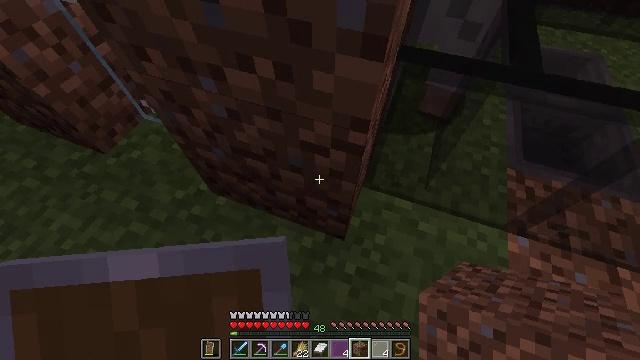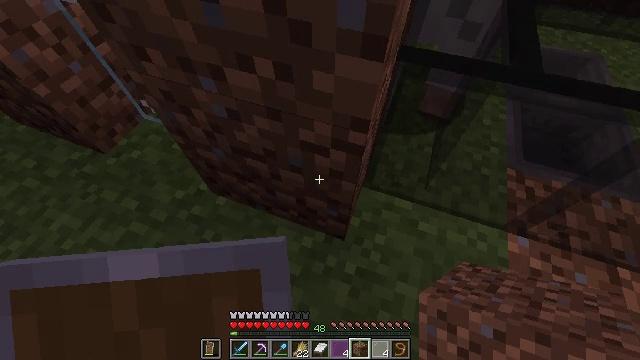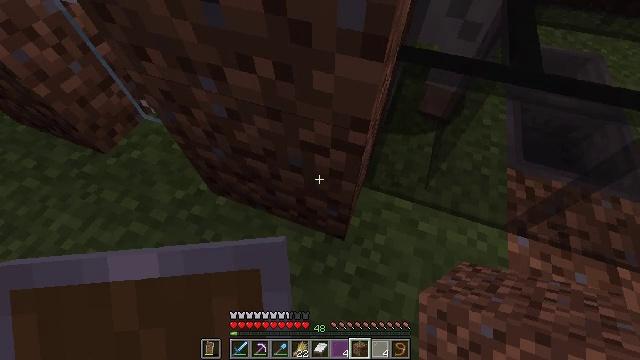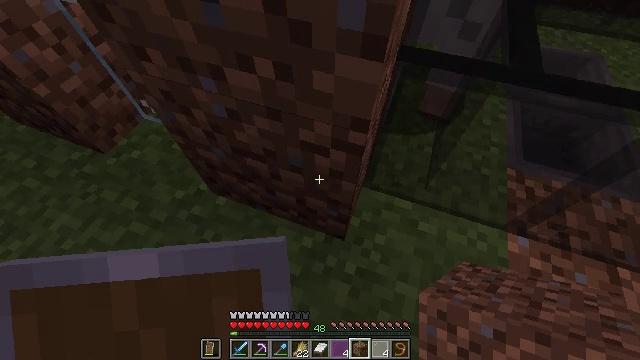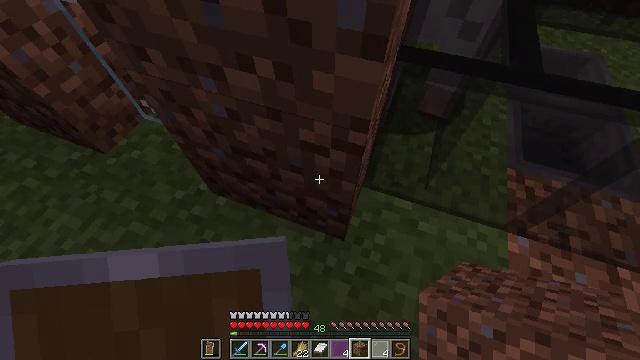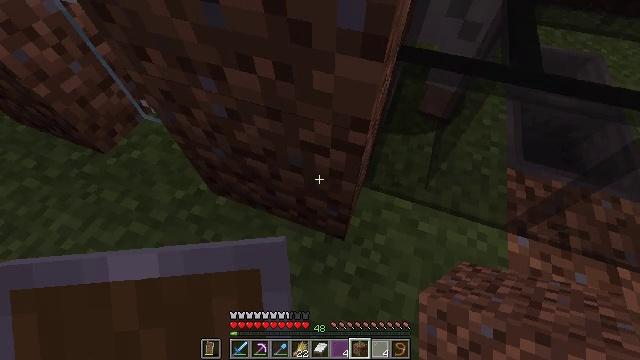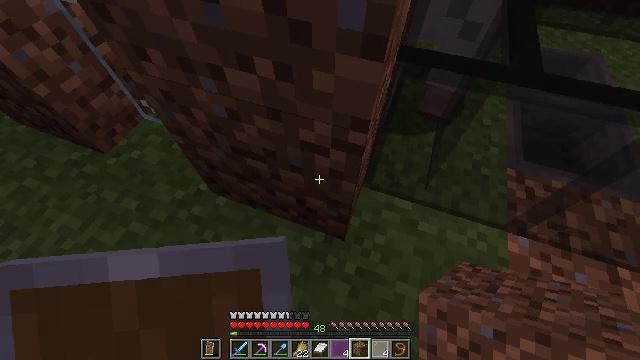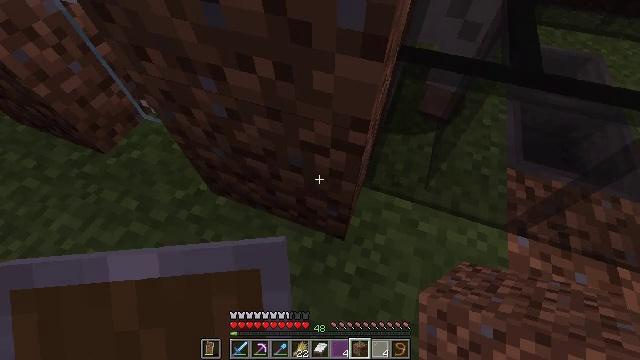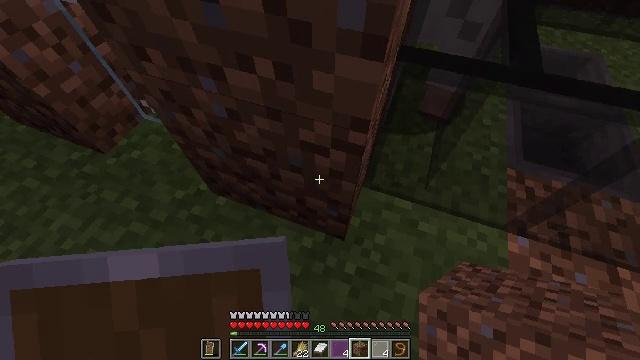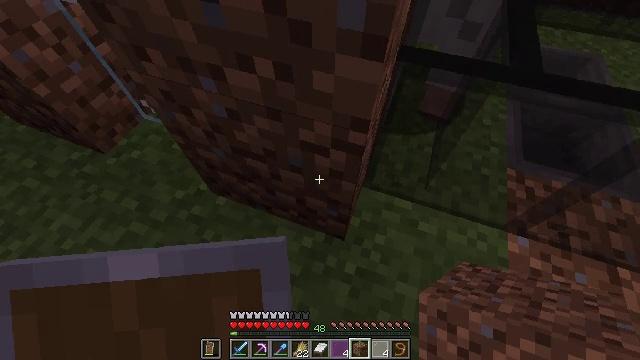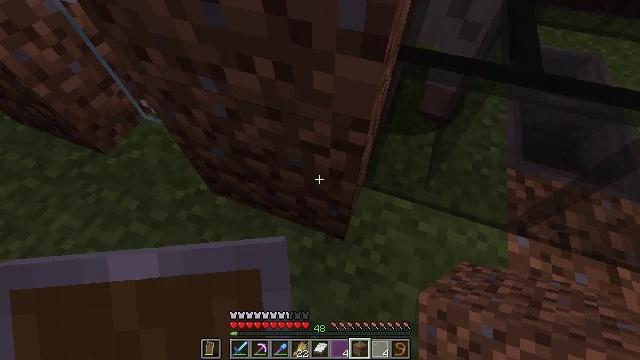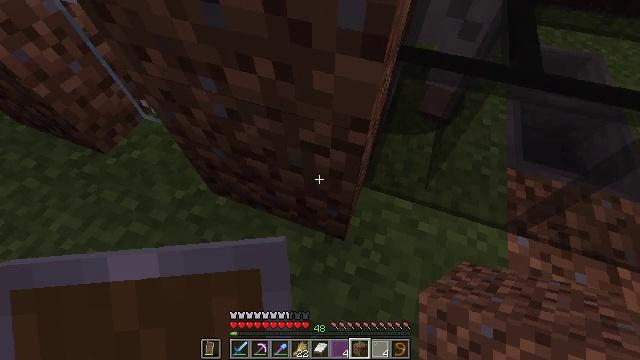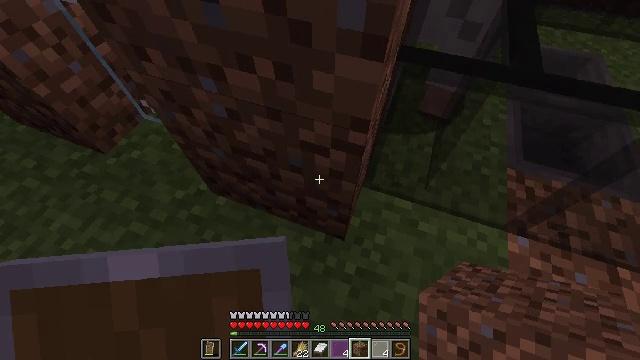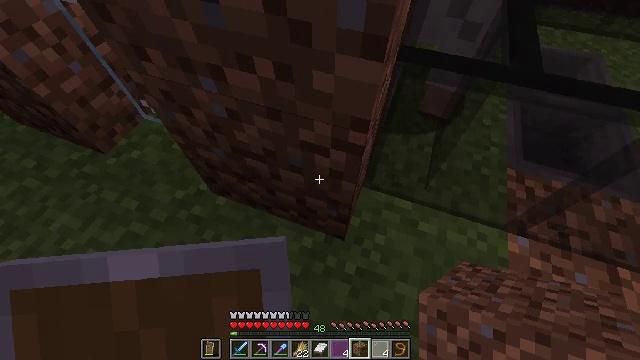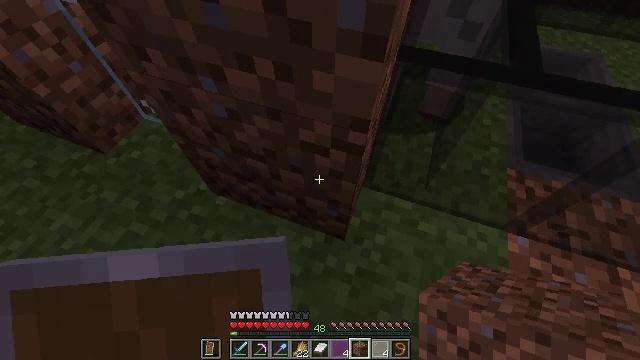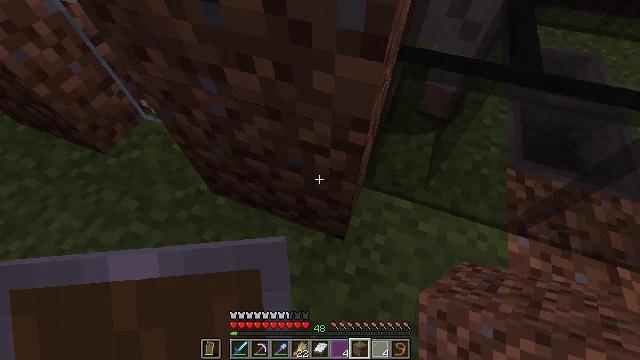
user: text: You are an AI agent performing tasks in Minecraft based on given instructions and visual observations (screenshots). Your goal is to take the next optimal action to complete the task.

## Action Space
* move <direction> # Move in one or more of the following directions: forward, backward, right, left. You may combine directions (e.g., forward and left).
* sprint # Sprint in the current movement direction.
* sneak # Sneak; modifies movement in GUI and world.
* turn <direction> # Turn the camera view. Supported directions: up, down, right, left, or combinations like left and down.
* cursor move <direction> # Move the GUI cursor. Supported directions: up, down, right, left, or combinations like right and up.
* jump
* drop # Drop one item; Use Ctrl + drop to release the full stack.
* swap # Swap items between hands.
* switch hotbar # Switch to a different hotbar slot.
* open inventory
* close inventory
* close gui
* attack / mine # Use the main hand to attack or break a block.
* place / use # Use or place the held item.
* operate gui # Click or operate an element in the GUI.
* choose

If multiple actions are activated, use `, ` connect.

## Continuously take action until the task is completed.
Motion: motion action
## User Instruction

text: Mine the black stained glass pane.
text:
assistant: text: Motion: no_op
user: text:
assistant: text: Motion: no_op
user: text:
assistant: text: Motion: no_op
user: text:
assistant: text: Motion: no_op
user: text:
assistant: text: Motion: no_op
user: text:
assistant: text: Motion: no_op
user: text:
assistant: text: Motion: no_op
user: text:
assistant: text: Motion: no_op
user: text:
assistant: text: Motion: no_op
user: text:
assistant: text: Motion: no_op
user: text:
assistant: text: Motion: no_op
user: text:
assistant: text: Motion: no_op
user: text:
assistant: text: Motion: no_op
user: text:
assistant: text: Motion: no_op
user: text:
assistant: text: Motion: no_op
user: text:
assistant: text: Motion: no_op
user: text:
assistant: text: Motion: no_op
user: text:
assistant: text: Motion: no_op
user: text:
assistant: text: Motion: no_op
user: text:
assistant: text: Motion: turn right
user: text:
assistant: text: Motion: turn right and up
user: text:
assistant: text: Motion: turn right and up
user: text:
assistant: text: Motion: turn right
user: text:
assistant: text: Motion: turn right and up
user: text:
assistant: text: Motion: turn up
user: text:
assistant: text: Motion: turn left
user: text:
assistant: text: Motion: no_op
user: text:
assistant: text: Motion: turn down
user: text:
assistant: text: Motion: turn right
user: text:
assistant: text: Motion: turn right and up